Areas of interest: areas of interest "Factory"
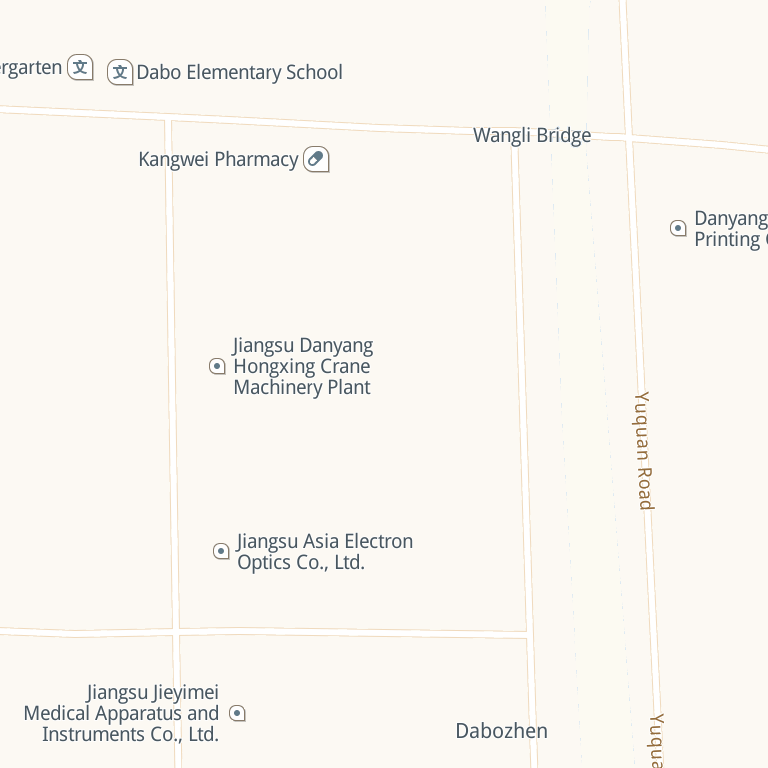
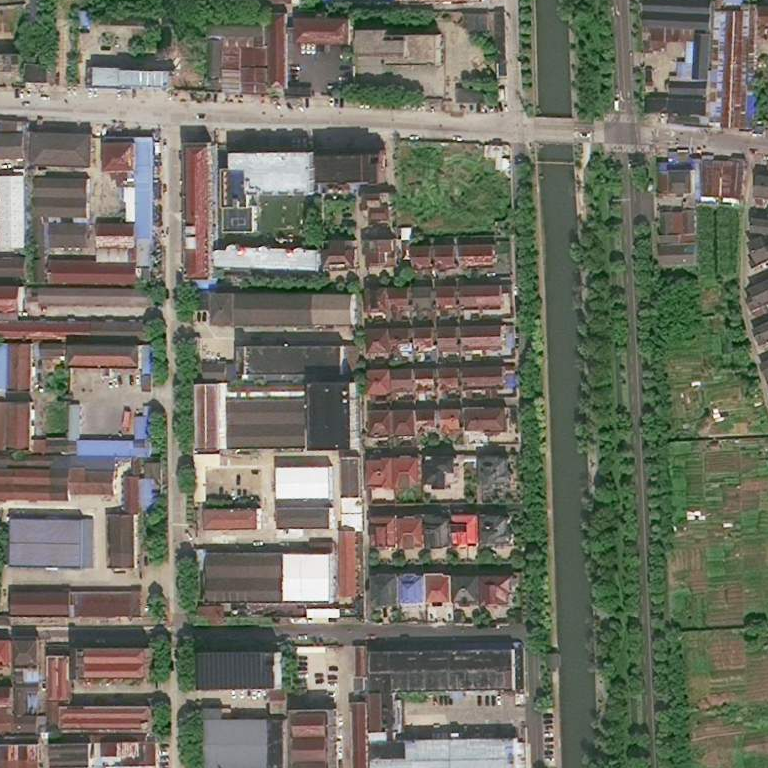